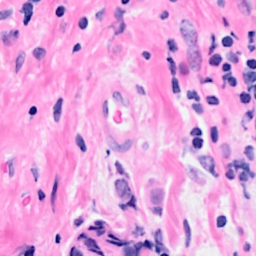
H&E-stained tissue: Breast